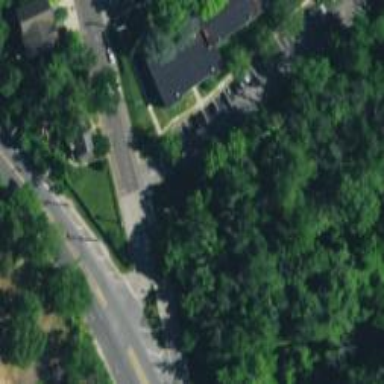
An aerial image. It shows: Stop road.